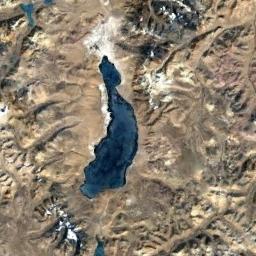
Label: lake